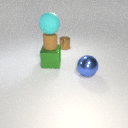
large green metal cube in front of small brown metal cylinder